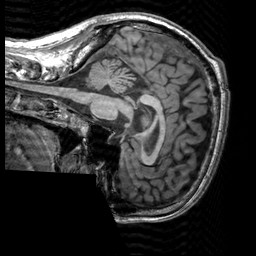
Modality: T1w
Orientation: sagittal
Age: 41
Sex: male
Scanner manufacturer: siemens
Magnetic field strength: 3 T
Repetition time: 2.3 s
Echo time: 0.00303 s